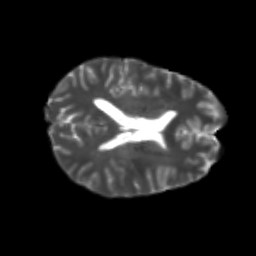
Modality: T2w
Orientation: axial
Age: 22
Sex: male
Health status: healthy
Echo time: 0.074 s